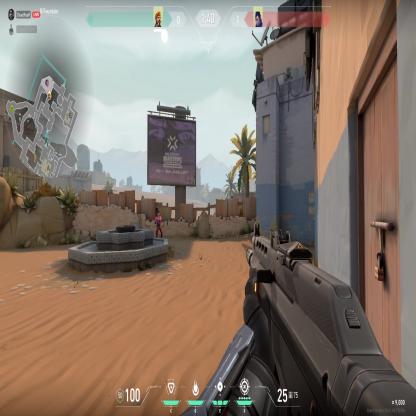
Label: enemy